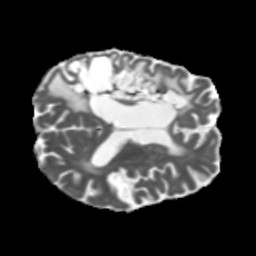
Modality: MD
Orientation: axial
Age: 56
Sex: male
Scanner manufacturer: siemens
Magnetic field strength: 3 T
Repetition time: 5.47 s
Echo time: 0.0854 s